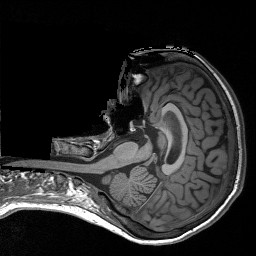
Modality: T1w
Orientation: axial